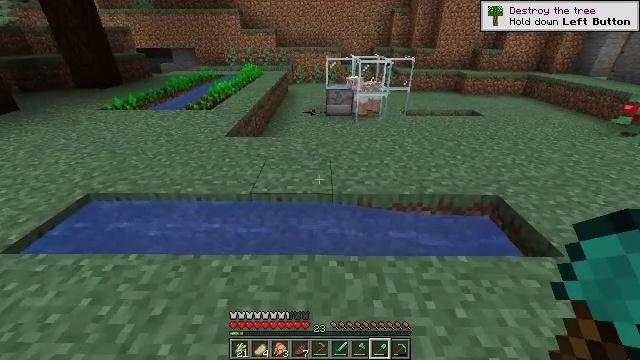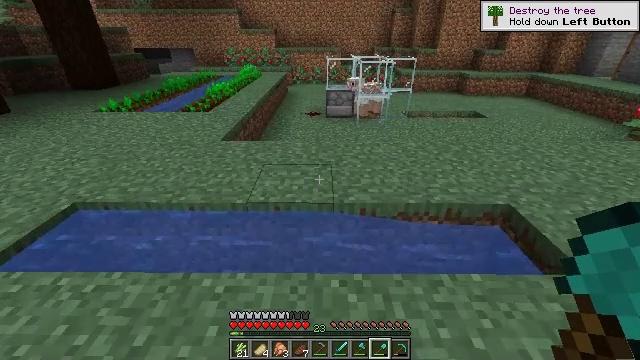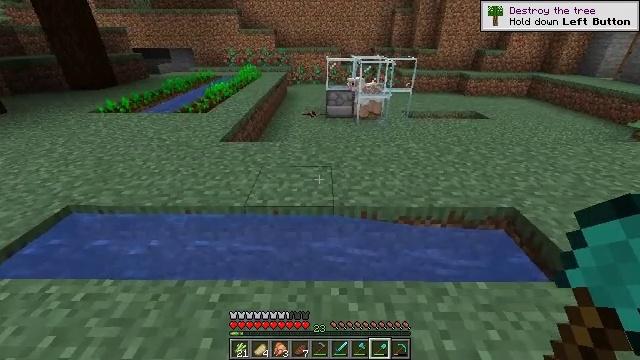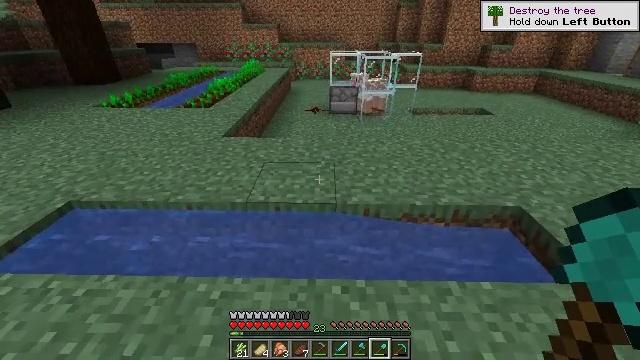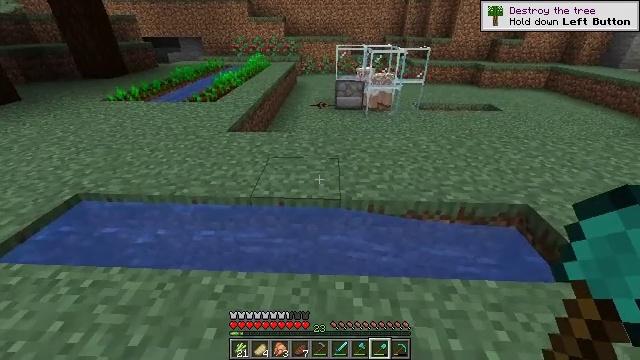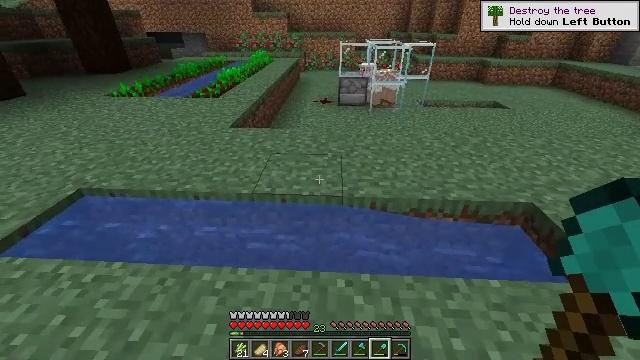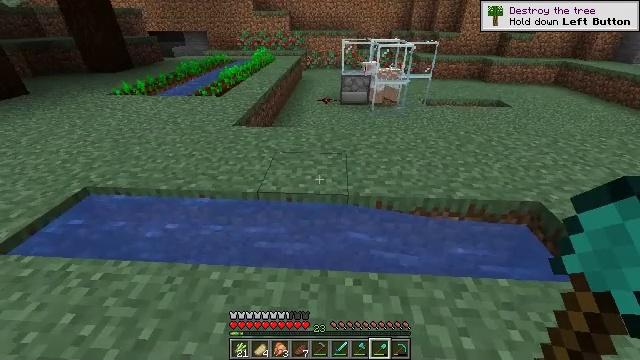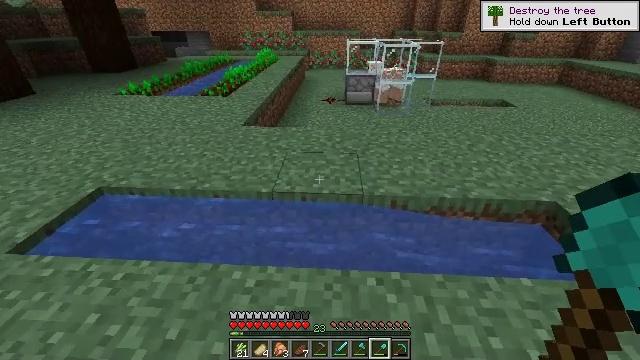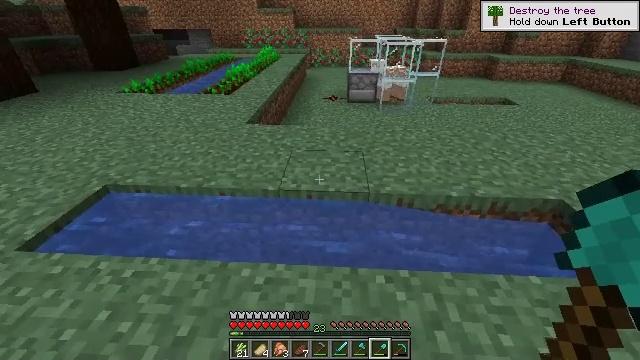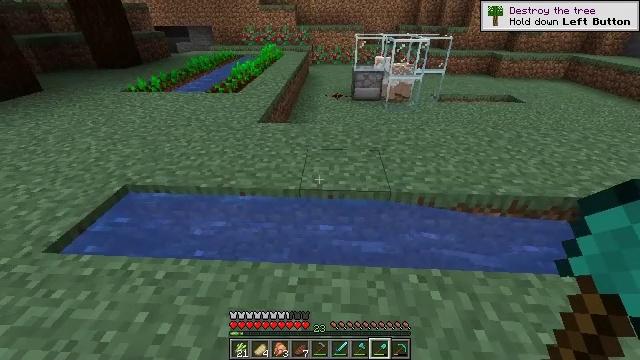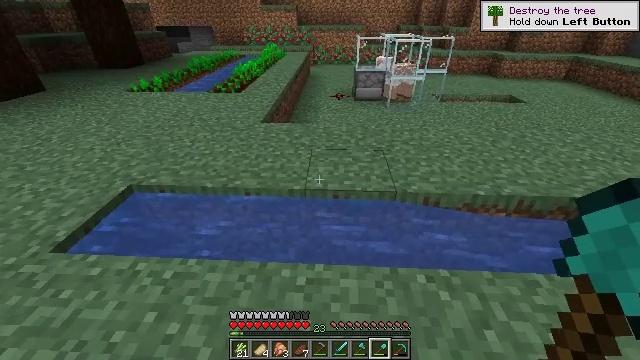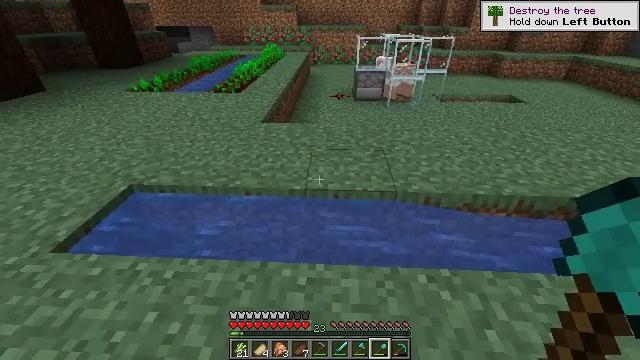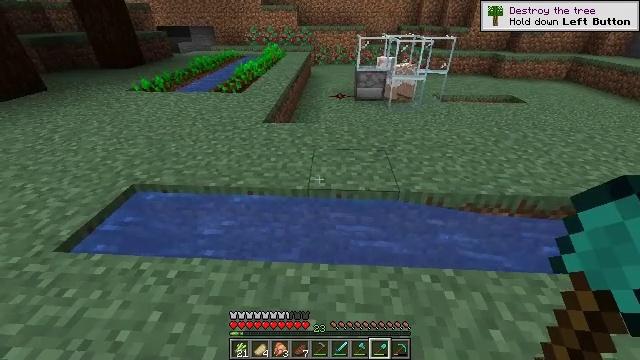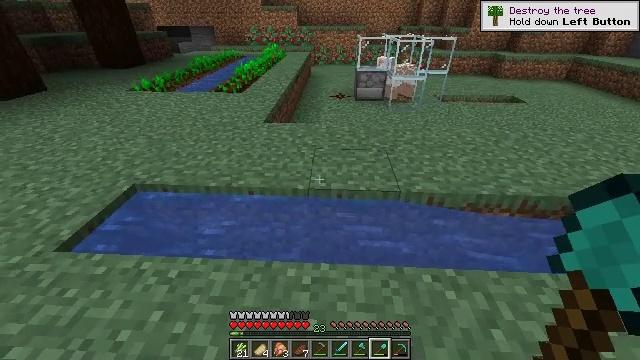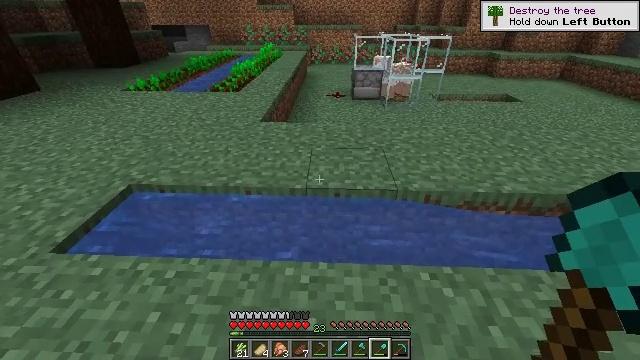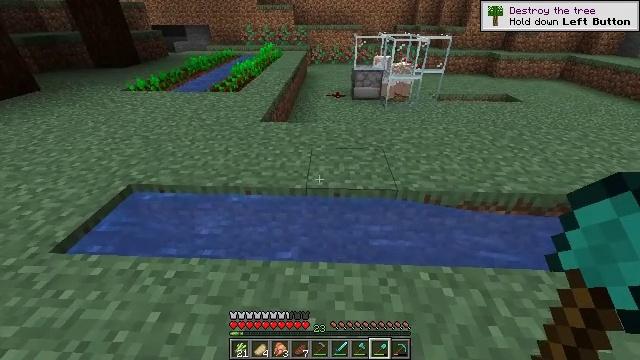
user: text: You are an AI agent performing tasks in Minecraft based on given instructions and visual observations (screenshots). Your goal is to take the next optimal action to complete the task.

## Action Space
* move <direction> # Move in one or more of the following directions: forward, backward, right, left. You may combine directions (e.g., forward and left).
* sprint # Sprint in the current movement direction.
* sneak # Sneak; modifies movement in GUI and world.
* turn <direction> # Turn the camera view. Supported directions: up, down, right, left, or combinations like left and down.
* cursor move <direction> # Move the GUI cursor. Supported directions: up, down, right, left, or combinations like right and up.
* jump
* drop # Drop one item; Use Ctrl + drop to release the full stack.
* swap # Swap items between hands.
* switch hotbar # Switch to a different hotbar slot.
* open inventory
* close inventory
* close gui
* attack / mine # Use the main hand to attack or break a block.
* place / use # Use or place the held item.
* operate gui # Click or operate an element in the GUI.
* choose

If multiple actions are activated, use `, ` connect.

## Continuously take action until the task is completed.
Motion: motion action
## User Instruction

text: Create a bucket at the crafting table using iron ingots.
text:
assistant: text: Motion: no_op
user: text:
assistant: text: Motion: no_op
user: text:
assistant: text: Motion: no_op
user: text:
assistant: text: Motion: turn left and down
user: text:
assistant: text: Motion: no_op
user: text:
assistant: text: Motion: move left
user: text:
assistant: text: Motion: move left
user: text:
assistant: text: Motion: move left
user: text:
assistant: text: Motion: no_op
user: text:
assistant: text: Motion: no_op
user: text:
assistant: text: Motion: no_op
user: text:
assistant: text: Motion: no_op
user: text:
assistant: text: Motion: no_op
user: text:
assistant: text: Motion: no_op
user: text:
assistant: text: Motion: no_op
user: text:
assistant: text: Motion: no_op
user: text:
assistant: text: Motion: no_op
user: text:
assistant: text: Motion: no_op
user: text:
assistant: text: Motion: no_op
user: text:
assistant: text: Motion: no_op
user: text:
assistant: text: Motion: no_op
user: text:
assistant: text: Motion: no_op
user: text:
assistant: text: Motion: no_op
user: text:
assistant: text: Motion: no_op
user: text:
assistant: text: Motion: no_op
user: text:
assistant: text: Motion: no_op
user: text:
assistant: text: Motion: no_op
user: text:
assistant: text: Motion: no_op
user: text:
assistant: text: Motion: no_op
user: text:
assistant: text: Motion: no_op